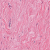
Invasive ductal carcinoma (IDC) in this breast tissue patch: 0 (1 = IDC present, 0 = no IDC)